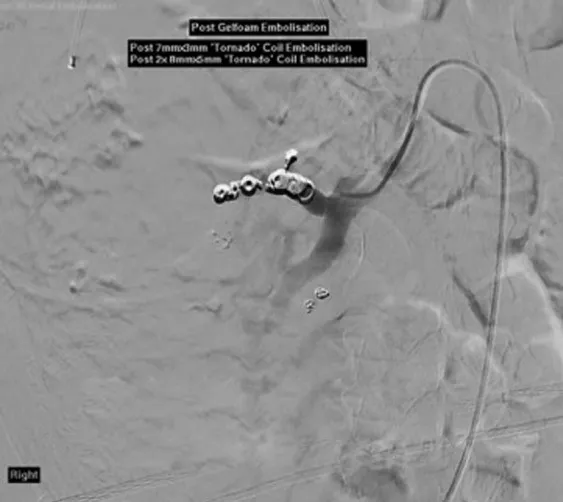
Postembolization. Note absence of contrast extravasation beyond the coils.
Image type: radiology (x_ray)